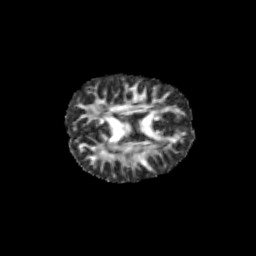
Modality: FA
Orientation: axial
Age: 12
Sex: female
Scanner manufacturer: siemens
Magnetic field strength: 3 T
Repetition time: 3.8 s
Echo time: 0.07 s